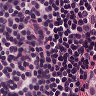
Metastatic tissue present: no